Platform: macOS
Application: Chrome
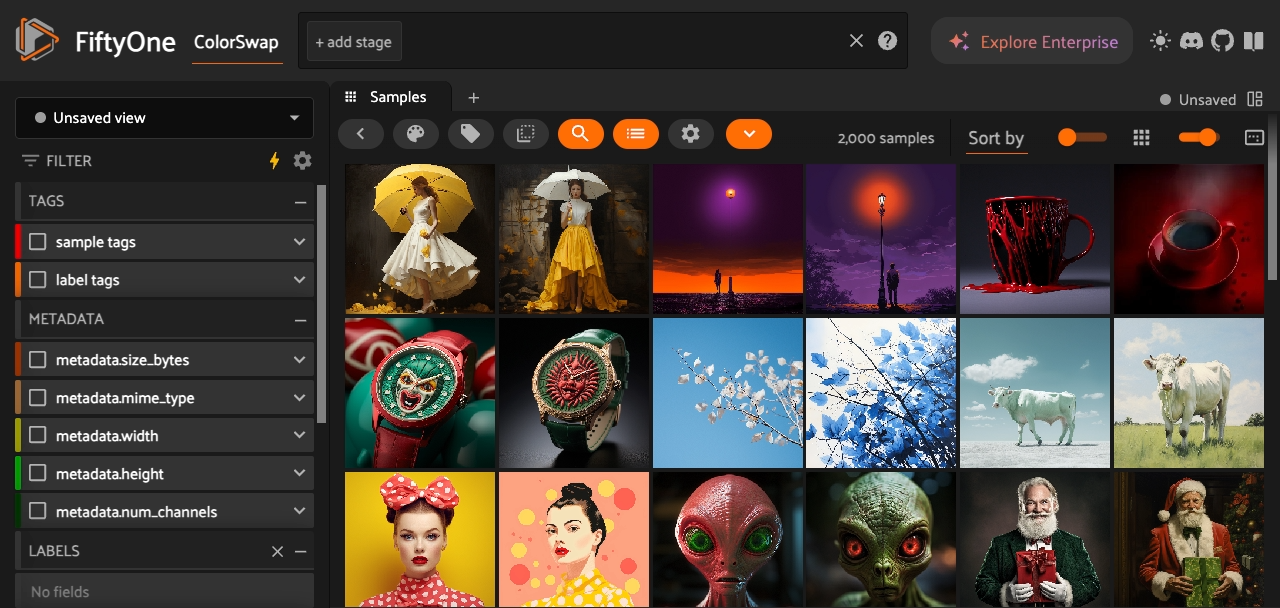
task_description: Open Sort by menu
action_type: click
element_info: Menu Item
steps_since_start: 1